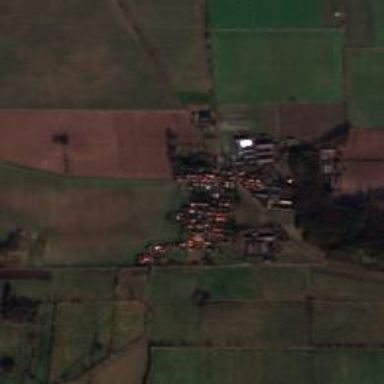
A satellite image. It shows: Village.